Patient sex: F
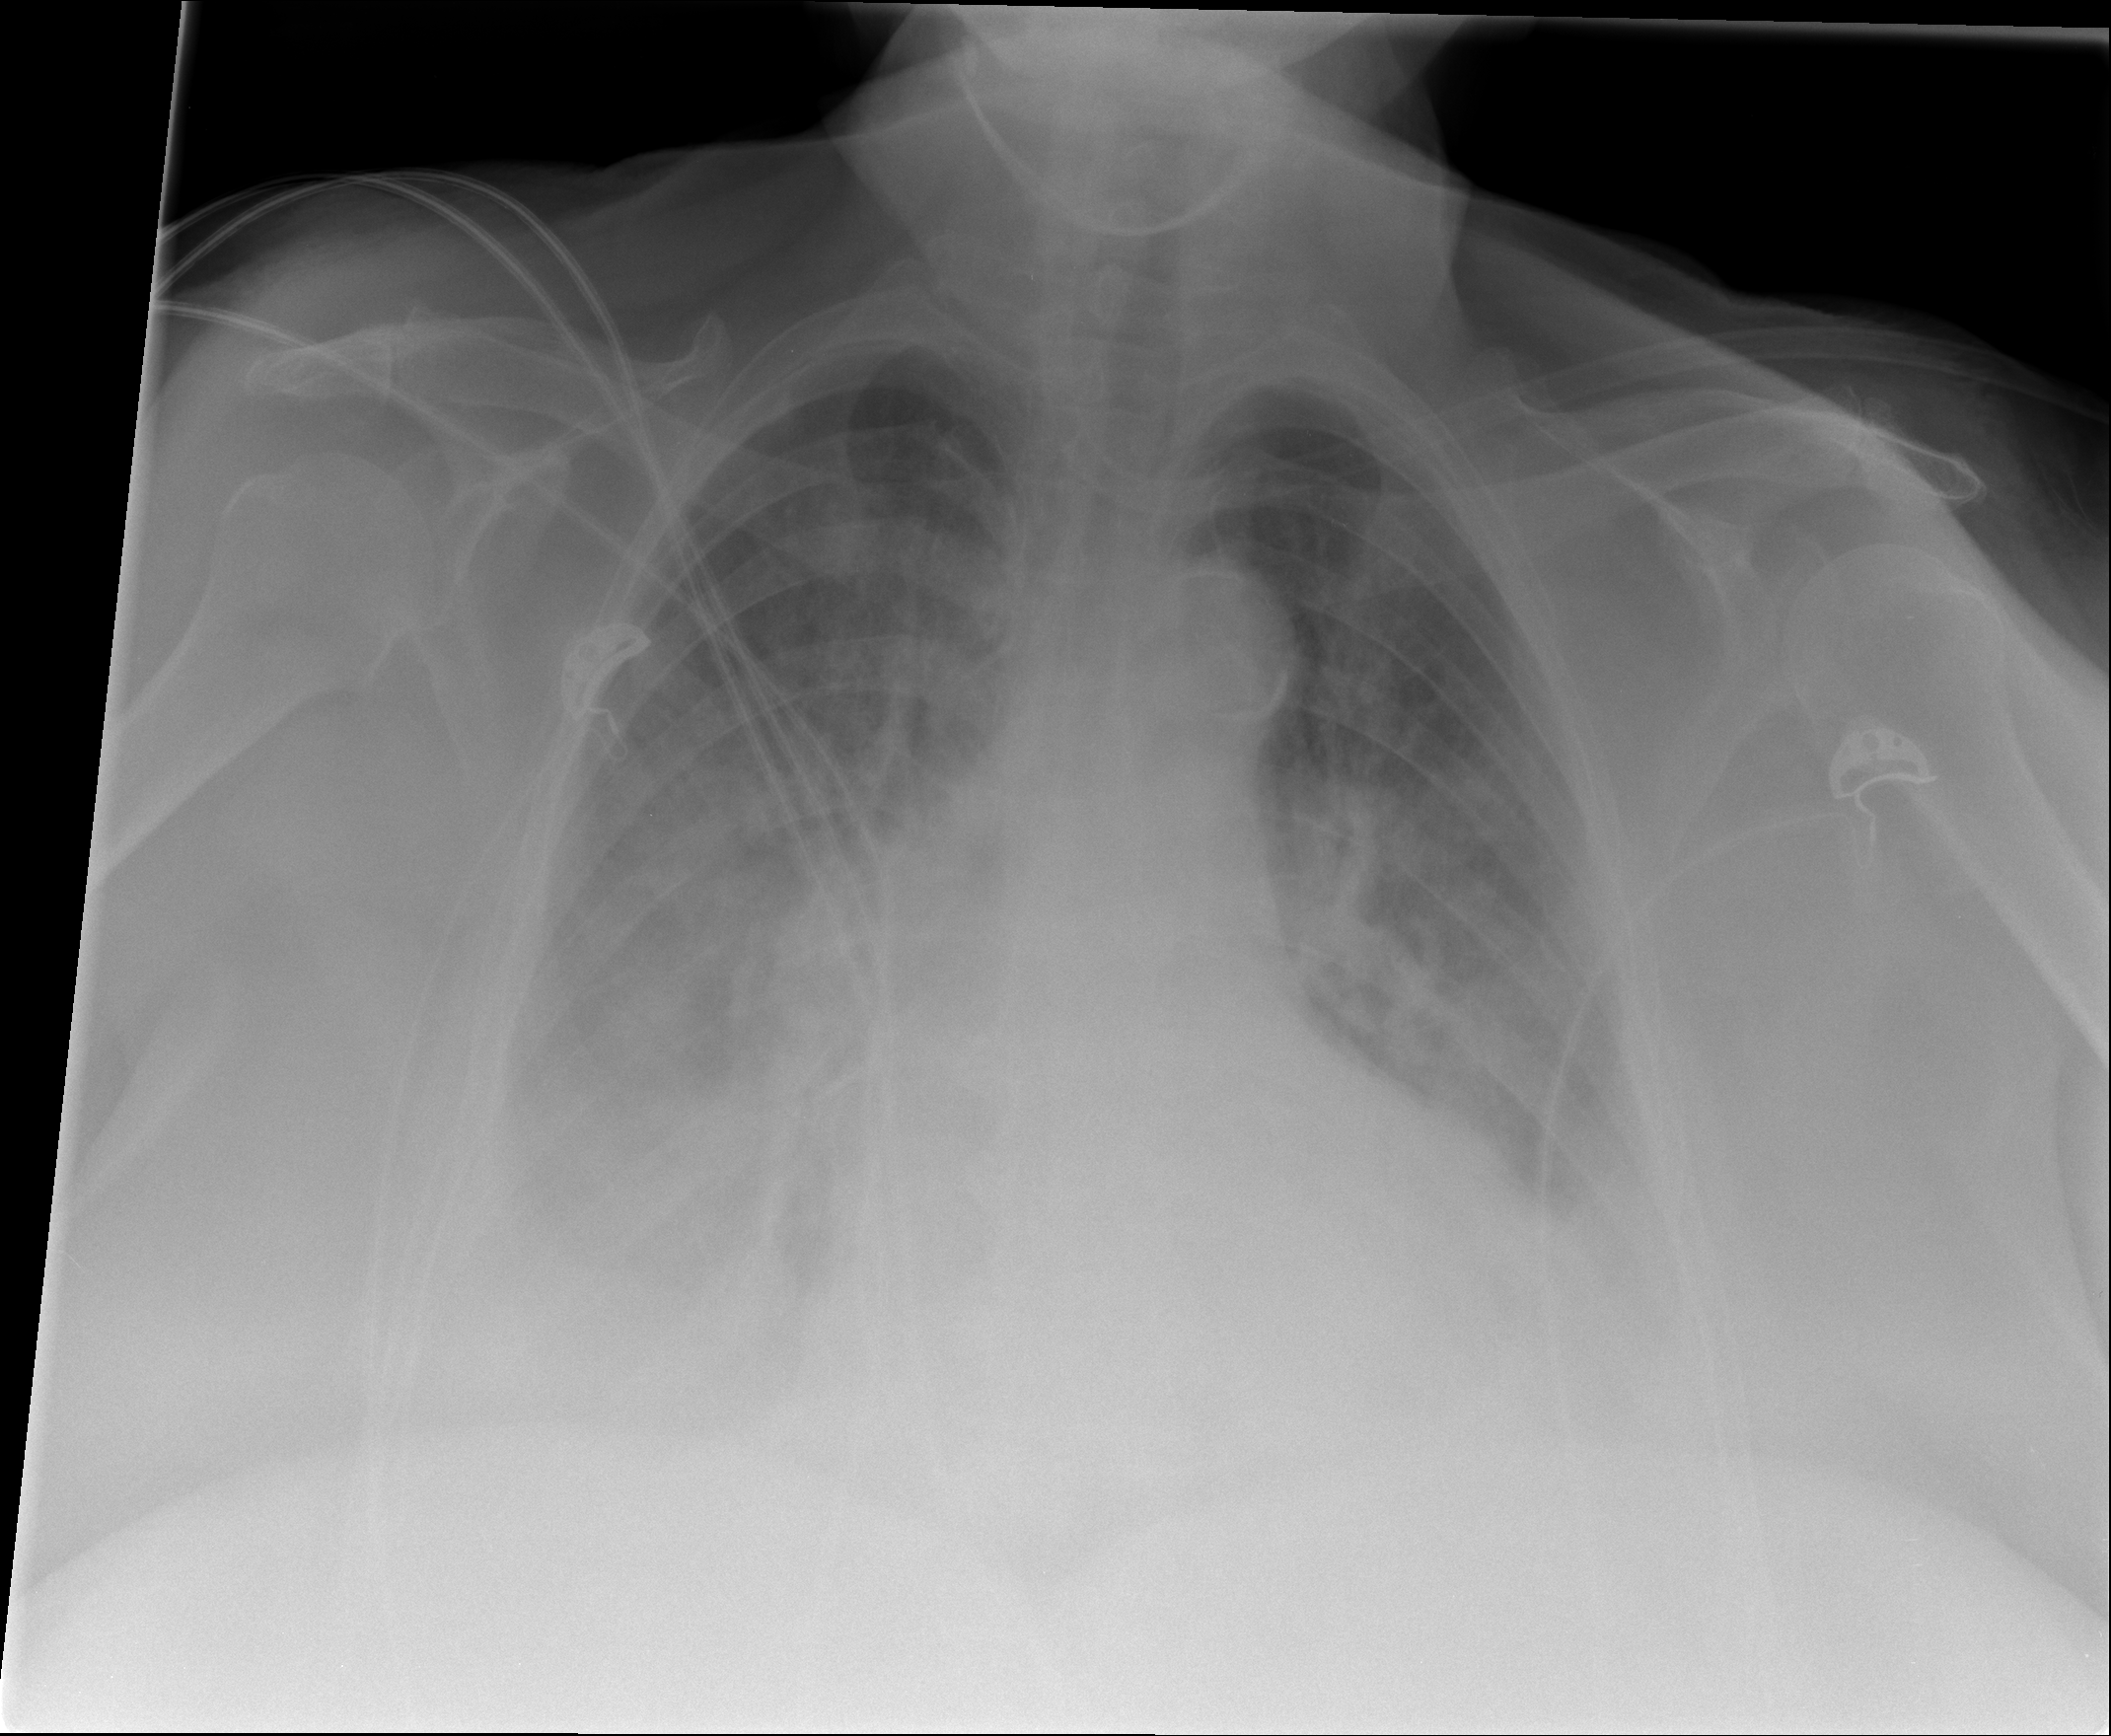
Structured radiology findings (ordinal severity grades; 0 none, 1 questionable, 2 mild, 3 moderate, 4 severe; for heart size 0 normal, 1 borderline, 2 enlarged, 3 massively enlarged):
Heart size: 2
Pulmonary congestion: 3
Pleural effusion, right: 3
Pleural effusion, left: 2
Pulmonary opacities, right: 2
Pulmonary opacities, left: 2
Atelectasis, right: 3
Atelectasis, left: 3